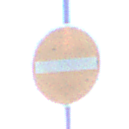
Verkehrszeichen: VerbotDerEinfahrt
Umgebung: Outdoor, Special
Tageszeit: MorningAfternoon
Wetter: Clear
Licht: Natural
Jahreszeit: NotSpecified
Kontrast: HighContrast